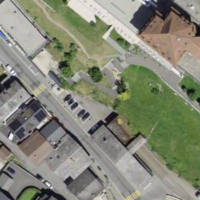
EUNIS habitat code: 54
Species observed at this site:
Pyrrhocorax graculus